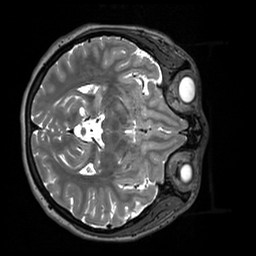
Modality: T2w
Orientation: axial
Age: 36
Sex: female
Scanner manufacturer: siemens
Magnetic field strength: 3 T
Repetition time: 3.2 s
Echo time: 0.412 s